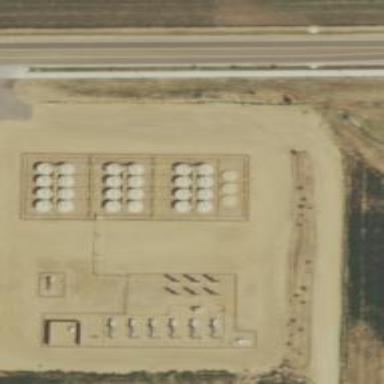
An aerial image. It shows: Storage tank with man-made structure.